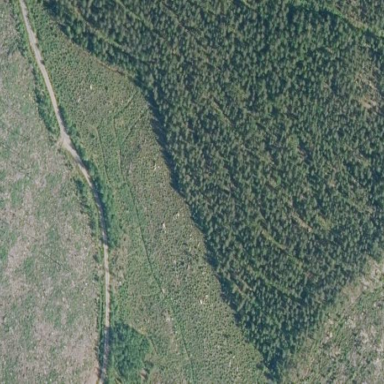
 likely man-made clearing in the landscape."